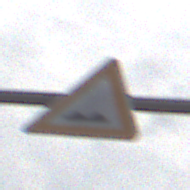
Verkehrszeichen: UnebeneFahrbahn
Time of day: Midday
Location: Outdoor (Nature)
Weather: PartlyCloudy
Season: NotSpecified
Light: Natural